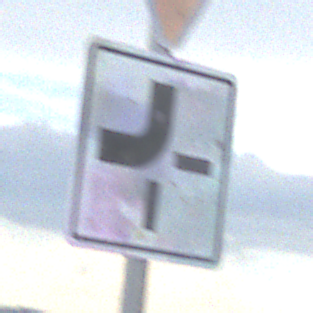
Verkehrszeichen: VerlaufVorfahrtsstrasse2
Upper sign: VorfahrtGewaehren
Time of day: MorningAfternoon
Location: Outdoor (RoadRail)
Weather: PartlyCloudy
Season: NotSpecified
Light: Natural